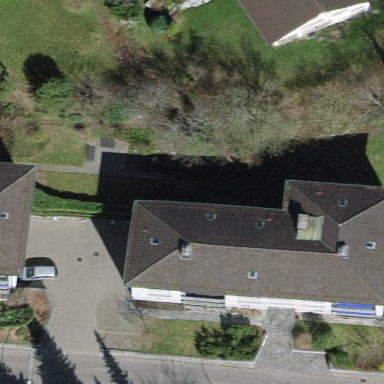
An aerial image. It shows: Hipped roof on apartment building.